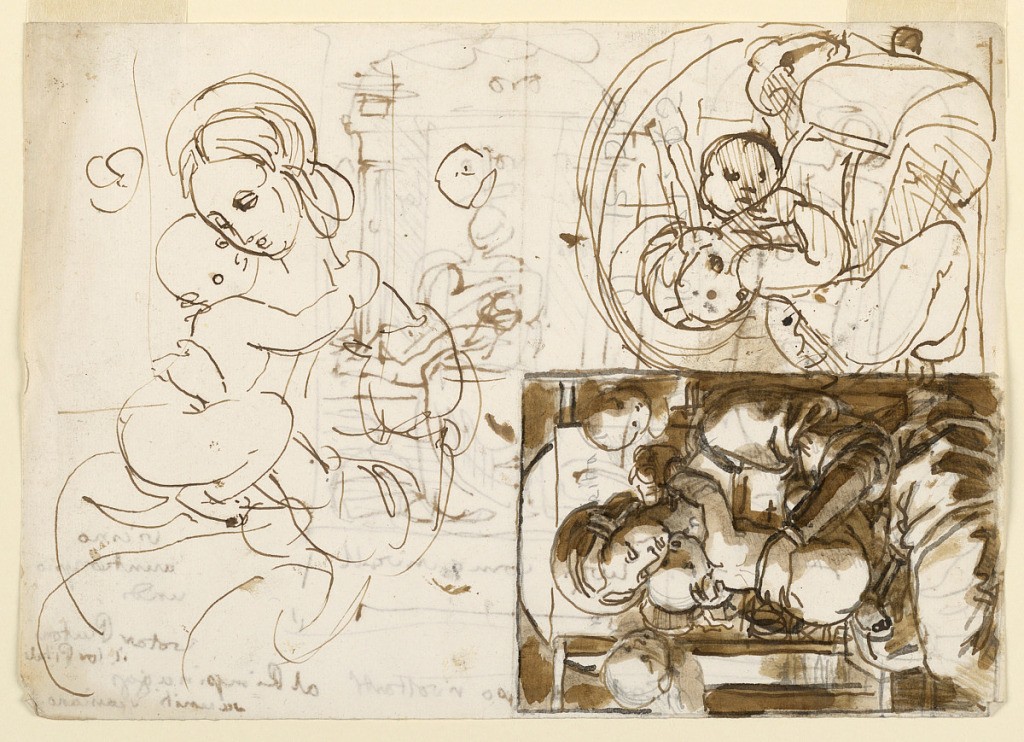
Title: Sketches, The Virgin and Child
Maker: Fortunato Duranti, Italian, 1787 - 1863
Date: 1820–1850
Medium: Pen and ink, brush and sepia wash on paper
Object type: Drawing
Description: Various sketches of the Virgin and Child; that in lower right (perpendicular orientation) being the most complete. Architectural sketch on verso.